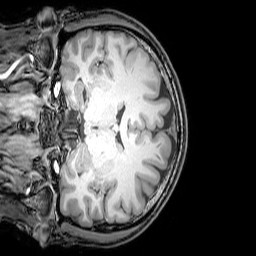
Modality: T1w
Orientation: coronal
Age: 22
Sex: male
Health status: healthy
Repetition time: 0.081 s
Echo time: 0.037 s